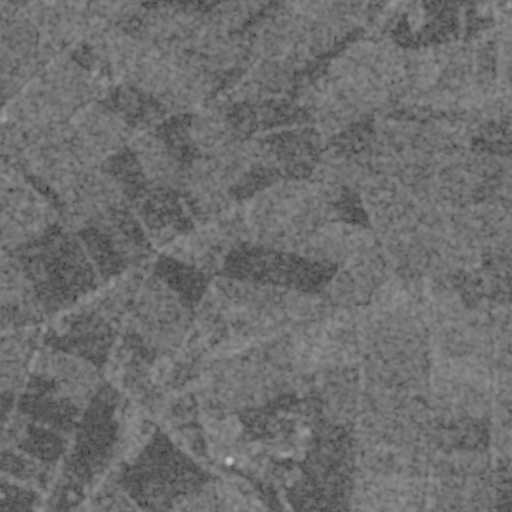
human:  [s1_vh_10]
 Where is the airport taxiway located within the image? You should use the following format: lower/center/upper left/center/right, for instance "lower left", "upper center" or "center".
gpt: The airport taxiway is located in the lower center of the image.
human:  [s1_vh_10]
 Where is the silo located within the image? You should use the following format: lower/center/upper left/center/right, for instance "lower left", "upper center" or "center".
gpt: The silo is located in the center of the image.
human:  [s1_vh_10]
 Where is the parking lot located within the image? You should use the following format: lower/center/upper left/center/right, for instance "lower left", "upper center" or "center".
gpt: There is no parking lot in the image.

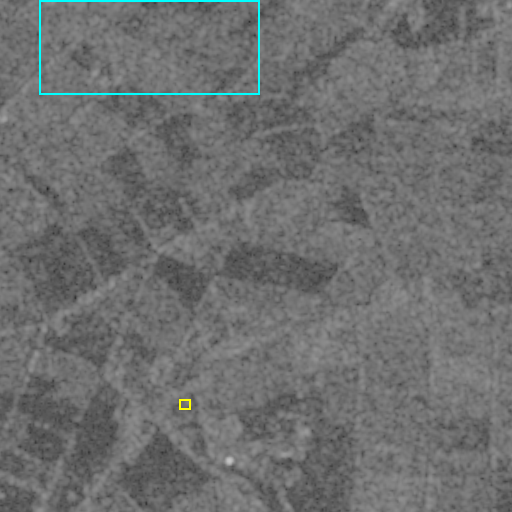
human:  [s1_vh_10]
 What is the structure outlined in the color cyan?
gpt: The structure outlined in cyan is a crop field.
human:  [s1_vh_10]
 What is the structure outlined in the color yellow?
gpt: The structure outlined in yellow is a storage tank.
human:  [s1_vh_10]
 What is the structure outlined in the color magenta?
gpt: There is no magenta outline.